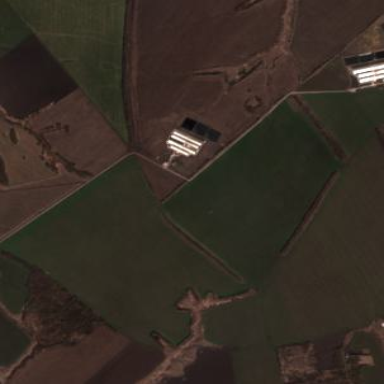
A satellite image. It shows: Picturesque farmland scene.